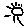
Label: sun